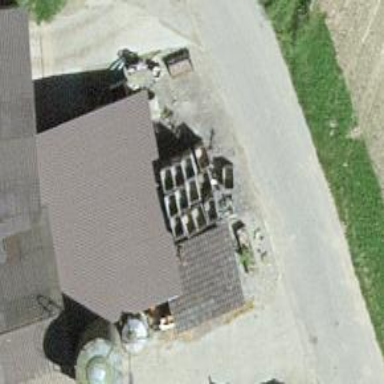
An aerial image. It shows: Silo.